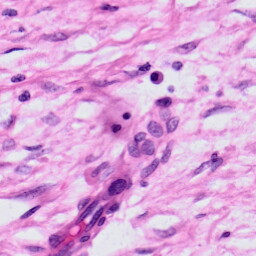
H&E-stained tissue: Skin